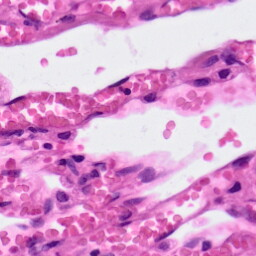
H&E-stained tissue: Lung